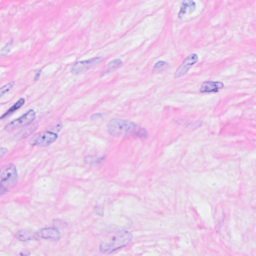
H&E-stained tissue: Breast